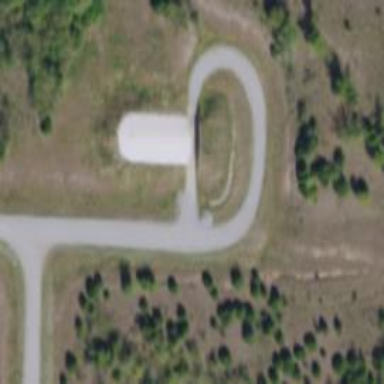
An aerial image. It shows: Military bunker.